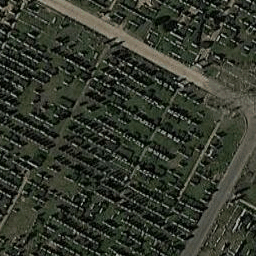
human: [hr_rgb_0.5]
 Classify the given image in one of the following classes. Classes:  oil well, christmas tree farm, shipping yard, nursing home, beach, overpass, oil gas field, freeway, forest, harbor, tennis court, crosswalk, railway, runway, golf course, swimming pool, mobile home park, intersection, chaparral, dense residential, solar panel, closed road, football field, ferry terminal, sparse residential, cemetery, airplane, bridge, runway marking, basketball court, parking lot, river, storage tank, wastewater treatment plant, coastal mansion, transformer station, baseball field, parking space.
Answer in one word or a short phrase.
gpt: cemetery